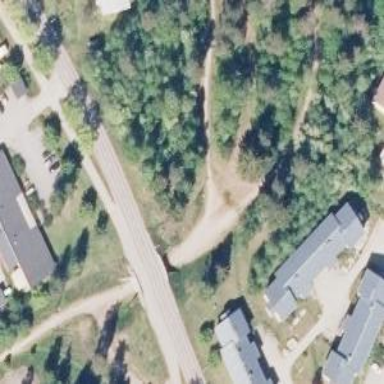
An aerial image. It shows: Nordic path groomed for classic and skating techniques.